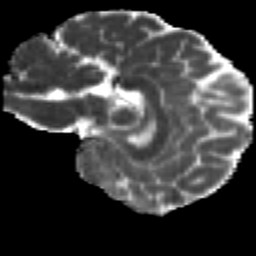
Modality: MD
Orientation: sagittal
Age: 29
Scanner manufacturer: siemens
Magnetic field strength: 3 T
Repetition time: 2.2 s
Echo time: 0.084 s